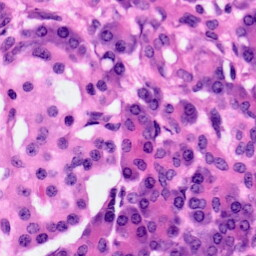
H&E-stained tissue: Pancreatic